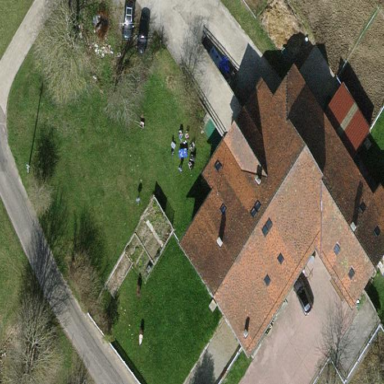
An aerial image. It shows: Farmyard area.